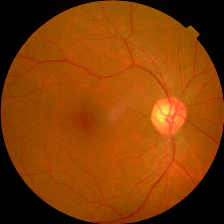
Diabetic retinopathy grade: No DR